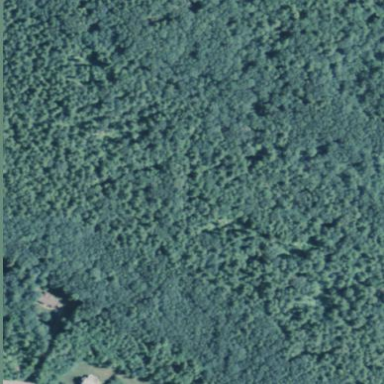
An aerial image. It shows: Nature reserve in woodland area.